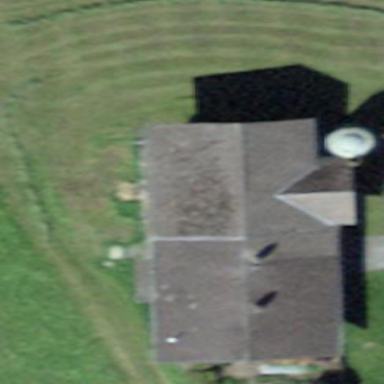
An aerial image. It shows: Barn.